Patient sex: F
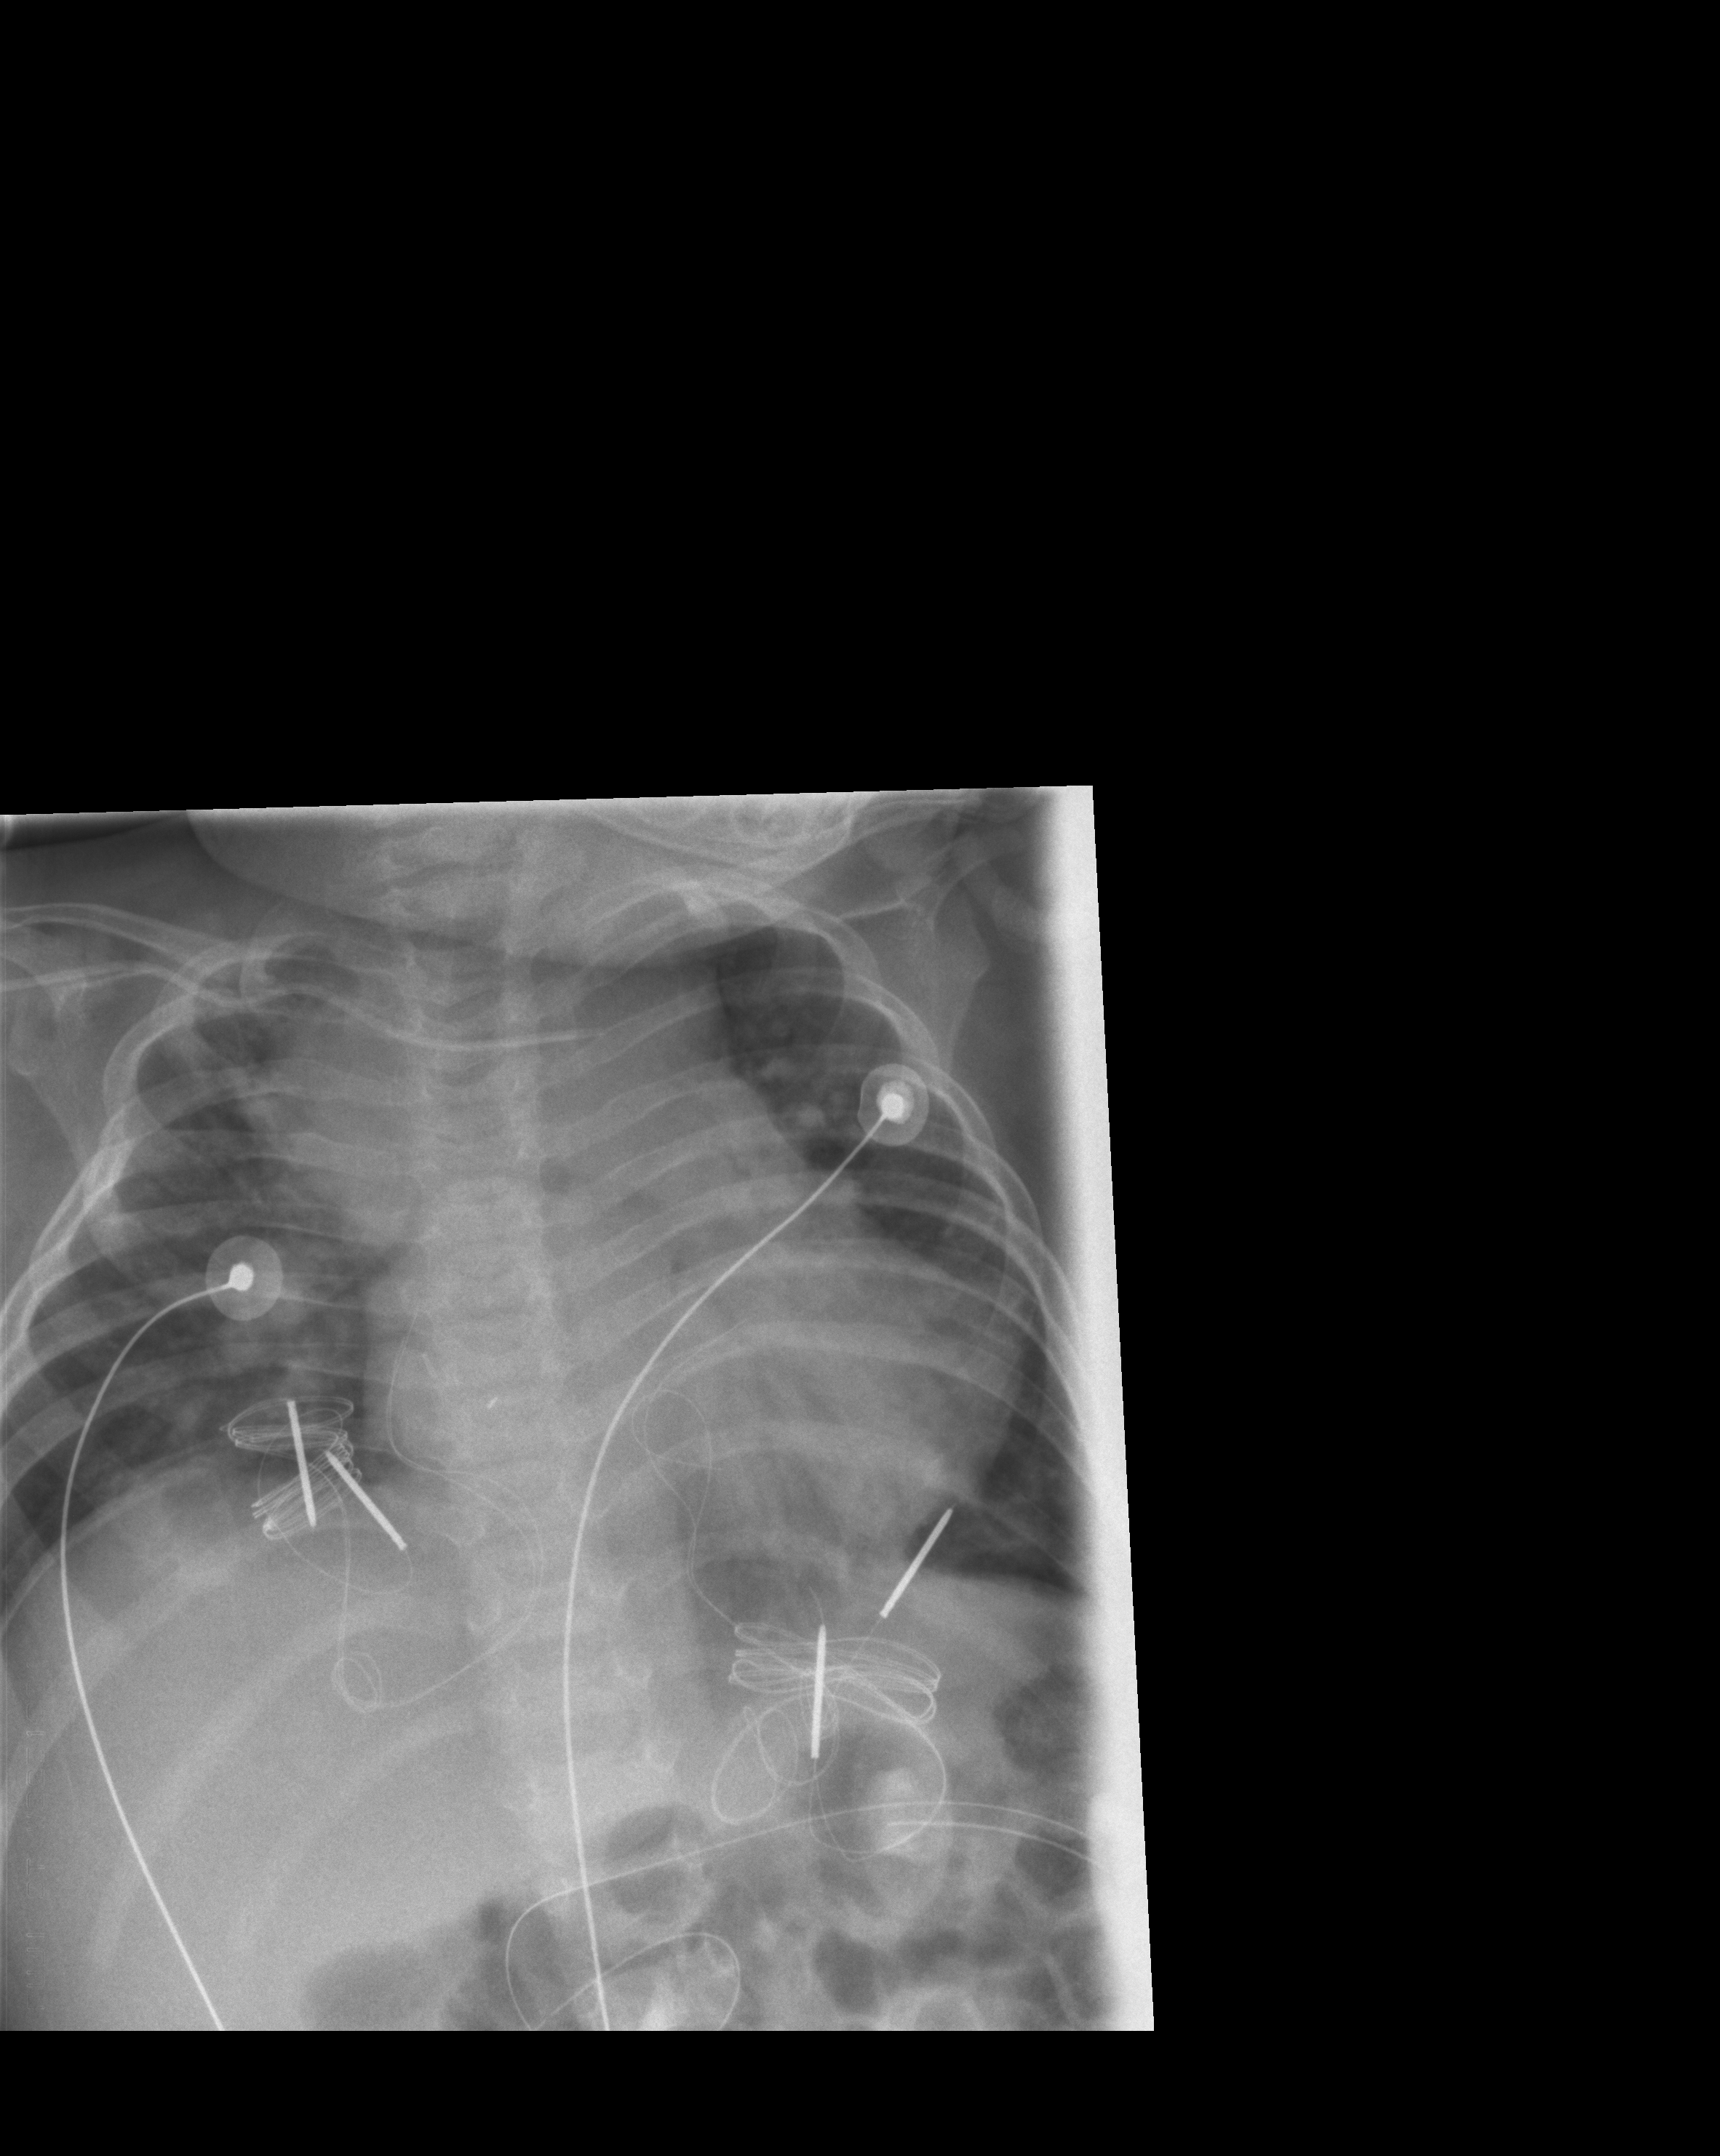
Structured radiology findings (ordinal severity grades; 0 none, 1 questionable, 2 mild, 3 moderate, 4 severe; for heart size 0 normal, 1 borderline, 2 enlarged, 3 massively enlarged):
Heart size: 0
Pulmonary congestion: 1
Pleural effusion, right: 0
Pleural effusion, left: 0
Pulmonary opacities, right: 0
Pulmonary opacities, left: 0
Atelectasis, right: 1
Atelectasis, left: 1